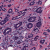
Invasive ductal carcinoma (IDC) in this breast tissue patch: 1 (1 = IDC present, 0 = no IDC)